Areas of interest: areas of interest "Traffic and Vehicle Management"
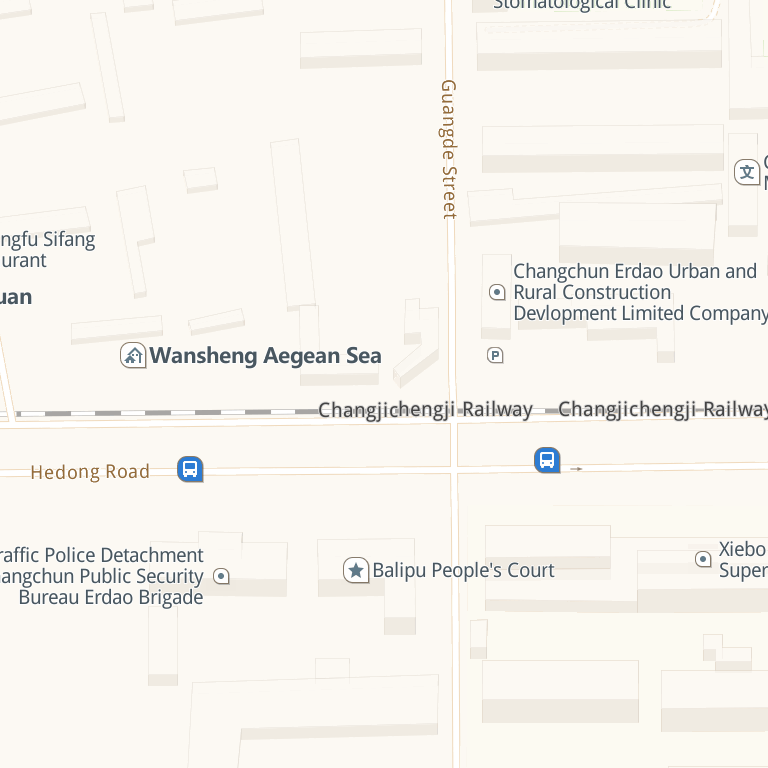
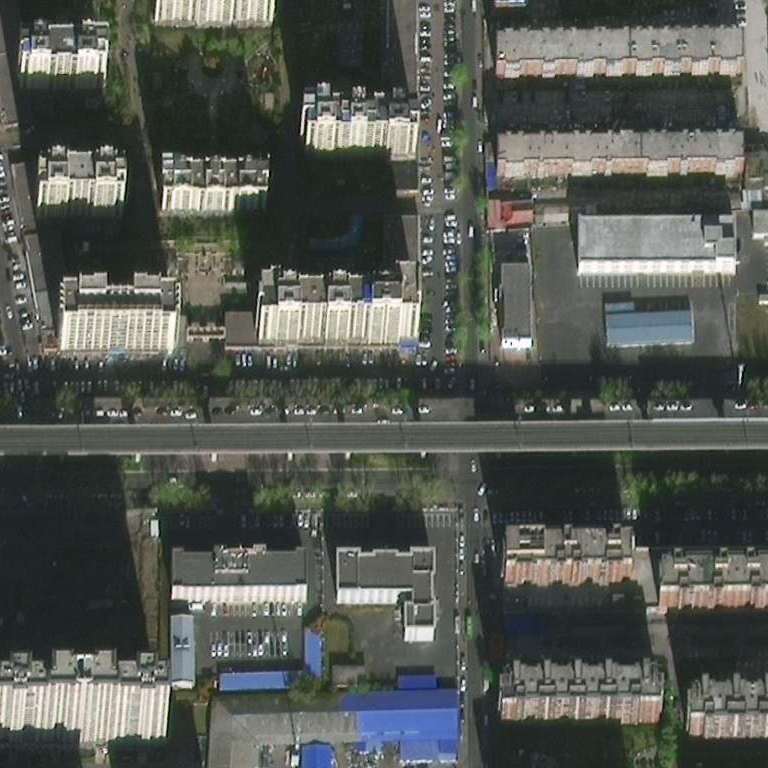